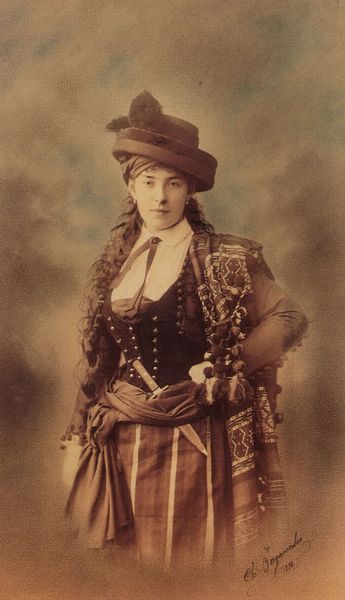
Titel: Porträt der Sängerin M. Salvina als Carmen in der Bizet's Oper St. Petersburg
Künstler: Charles Bergamasco
Schlagwörter: hand, mann, umhang, weiß, wolken, mädchen, blume, braun, brust, frau, grau, haar, hintergrund, hut, kleid, schwarz, dame, gürtel, schal, tuch, wolke, muster, rock, schleife, alt, hemd, jacke, jung, arm, band, bluse, gesicht, kleidung, kragen, lang, messer, samt, portrait, porträt, signatur, figur, haare, mantel, theater, locke, locken, perlen, schulter, taille, vergilbt, linien, signiert, sepia, gestreift, streifen, weste, stola, foto, fotografie, gemustert, klinge, unterschrift, zigeuner, gestützt, ketten, koloriert, posieren, portrai, österreich, photo, rolle, tracht, zigeunerin, männlich, hüfte, dolch, gebunden, gurt, westen, abzug, fotographie, schief, aufnahme, bauchbinde, andenken, namenszug, knöpfte, nachname, schauspierein, schfief, signaturä